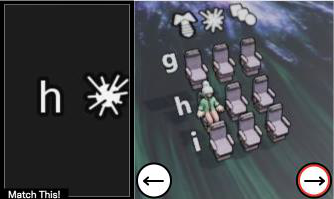
Task: seats
Answer: no